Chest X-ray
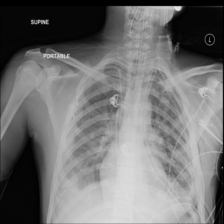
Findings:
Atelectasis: negative
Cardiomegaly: negative
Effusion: negative
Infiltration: negative
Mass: negative
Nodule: negative
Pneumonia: negative
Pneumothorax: negative
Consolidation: negative
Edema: negative
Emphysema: negative
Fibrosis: negative
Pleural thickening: negative
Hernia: negative